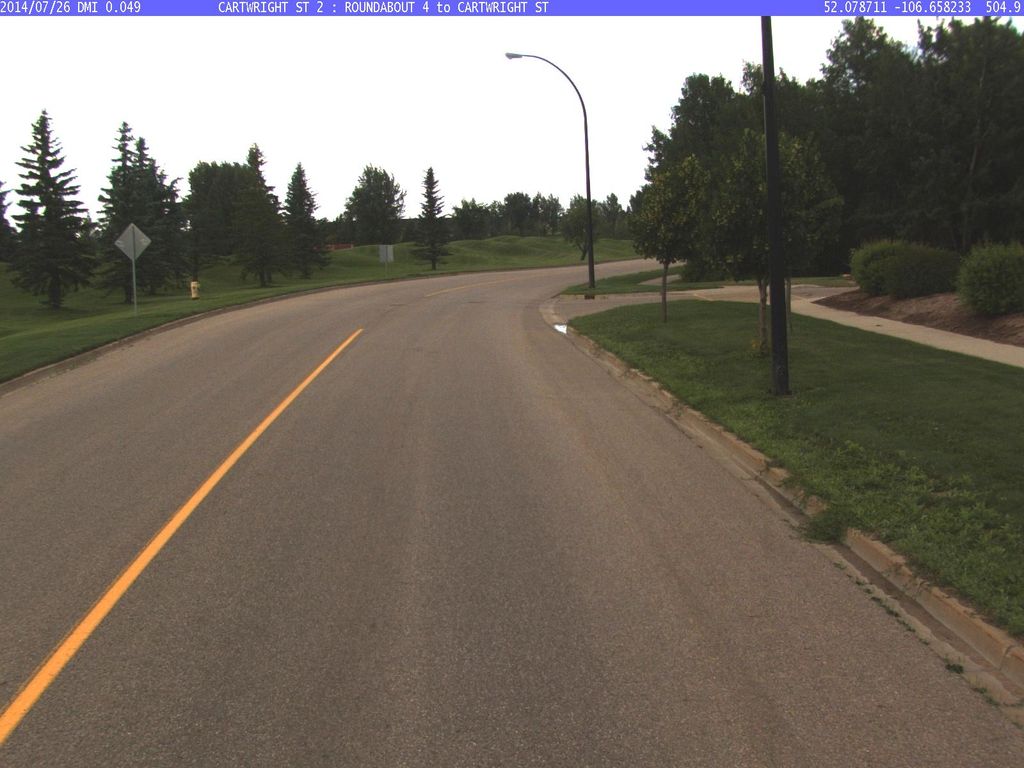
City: saskatoon